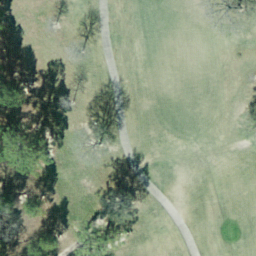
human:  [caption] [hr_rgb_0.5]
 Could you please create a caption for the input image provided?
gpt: A part of a golf course with green turfs and a trail go through the turfs .

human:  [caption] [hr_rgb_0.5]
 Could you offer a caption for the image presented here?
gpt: There are turfs and some trees with a trail go through the turfs in the golf course .

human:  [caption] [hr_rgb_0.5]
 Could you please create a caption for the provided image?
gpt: This is a part of a golf course with green turfs and a trail go through the turfs .

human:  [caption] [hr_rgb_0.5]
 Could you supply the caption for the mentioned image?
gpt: A part of a golf course with green turfs and trees .

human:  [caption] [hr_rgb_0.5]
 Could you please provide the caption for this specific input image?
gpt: Green turfs and some trees with a trail go through the turfs in the golf course .